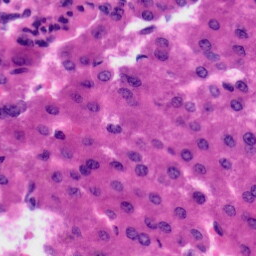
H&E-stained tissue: Liver